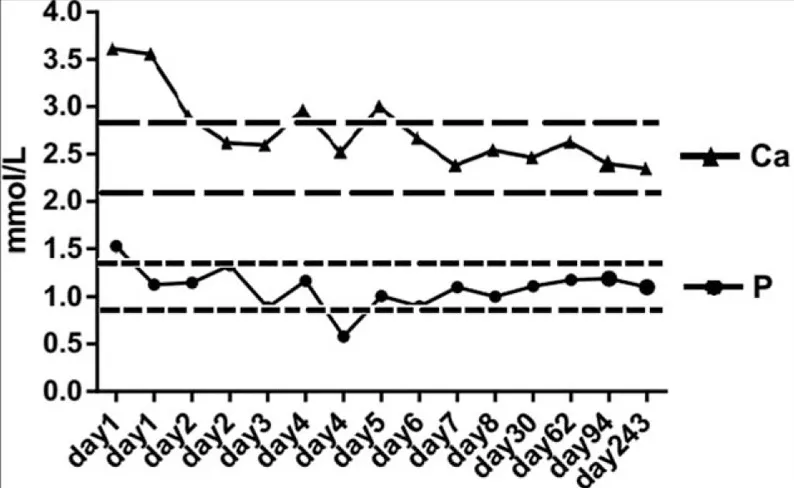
Serum calcium and phosphate levels after treatment of hyperthyroidism and hypercalcemic crisis. Area confined by 2 short dash lines represented the normal range of serum calcium (between 2.08 and 2.80 mmol/. And area confined by 2 long dash lines represented the normal range of serum phosphate (between 0.90 and 1.34 mmol/. Ca = calcium, P = phosphate.
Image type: pathology (immunostaining)